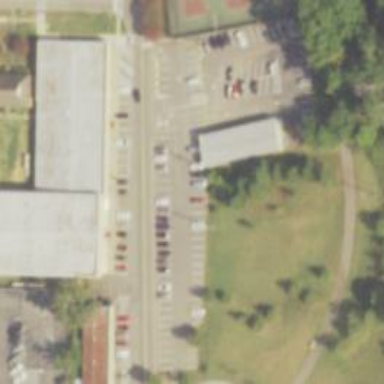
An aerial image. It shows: Public building.